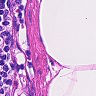
Metastatic tissue present: no